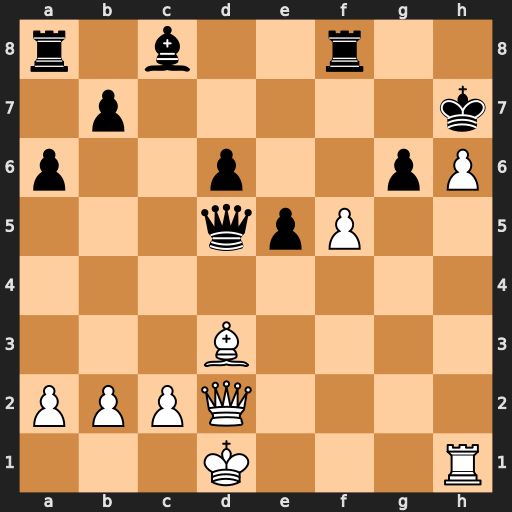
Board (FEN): r1b2r2/1p5k/p2p2pP/3qpP2/8/3B4/PPPQ4/3K3R
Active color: w
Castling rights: -
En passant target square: -
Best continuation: fxg6+ Kg8 h7+ Kh8 g7+